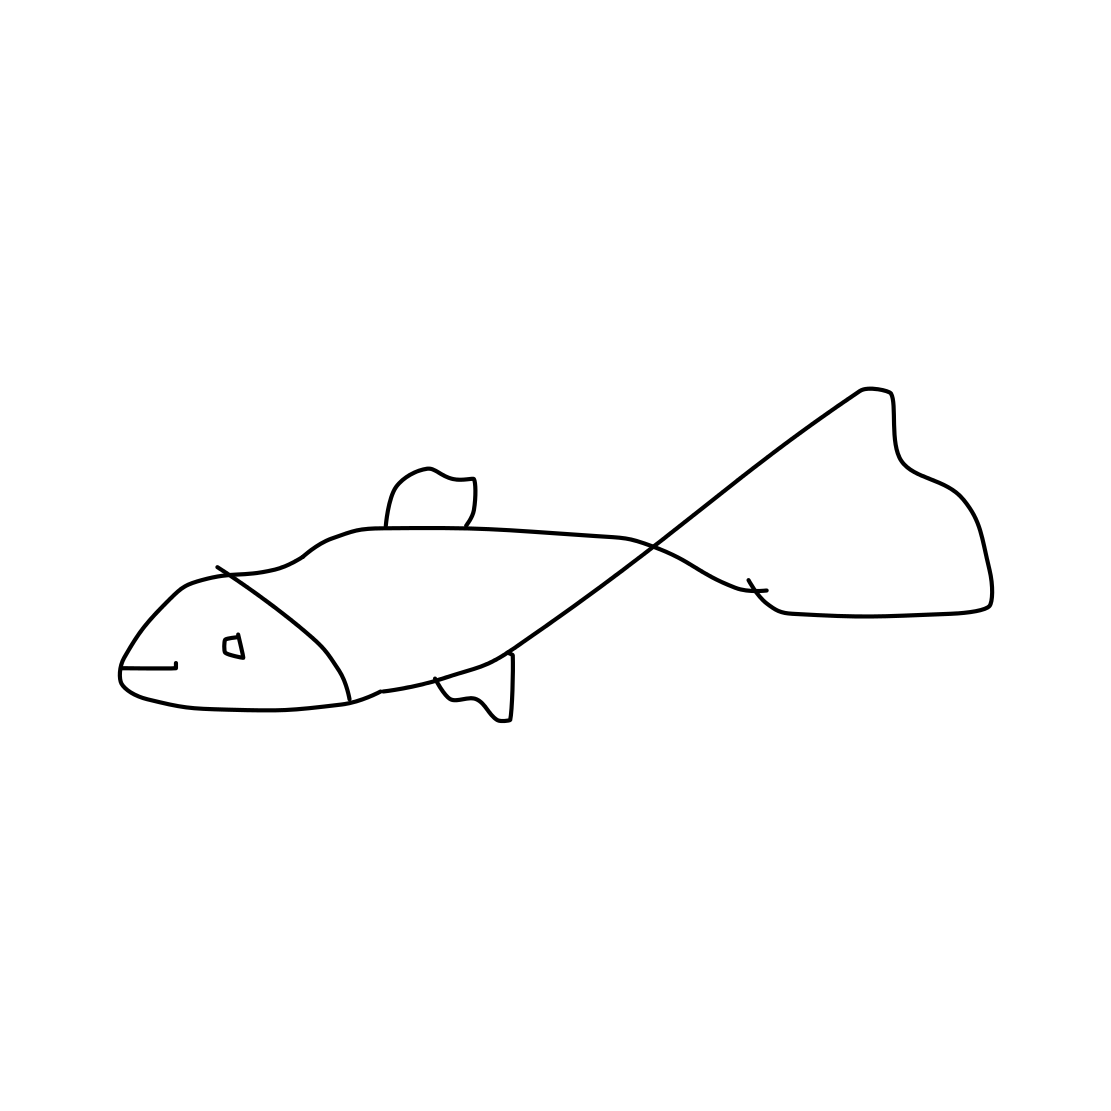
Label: fish